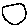
Label: circle